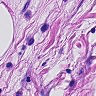
Metastatic tissue present: no